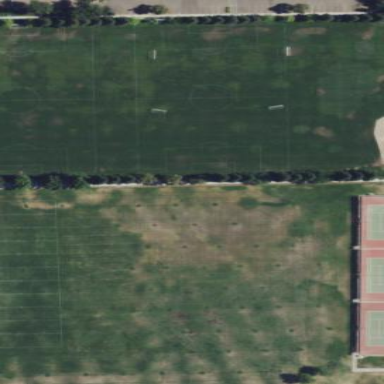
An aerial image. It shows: Soccer pitch designated for leisure and sports activities.